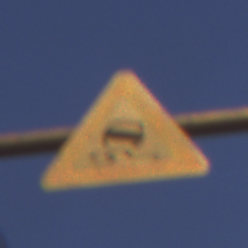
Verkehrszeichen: SchleuderOderRutschgefahr
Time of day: Night
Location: Outdoor (Urban)
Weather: PartlyCloudy
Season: NotSpecified
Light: Artificial